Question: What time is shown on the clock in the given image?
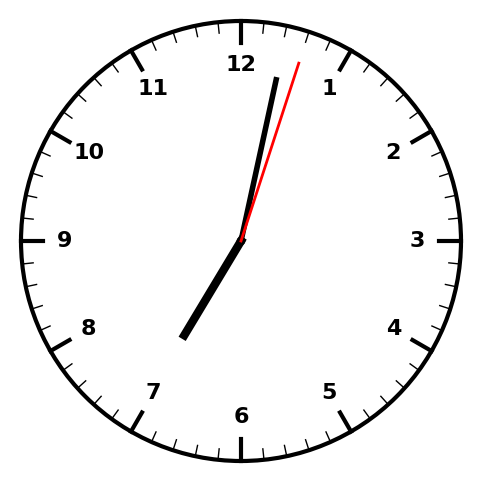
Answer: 07:02:03